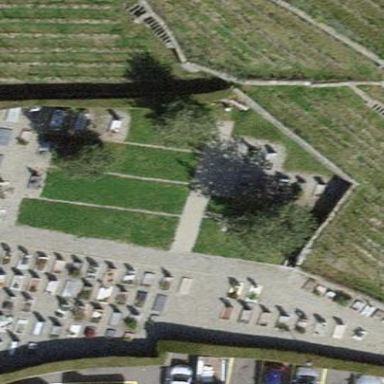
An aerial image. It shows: Cemetery.